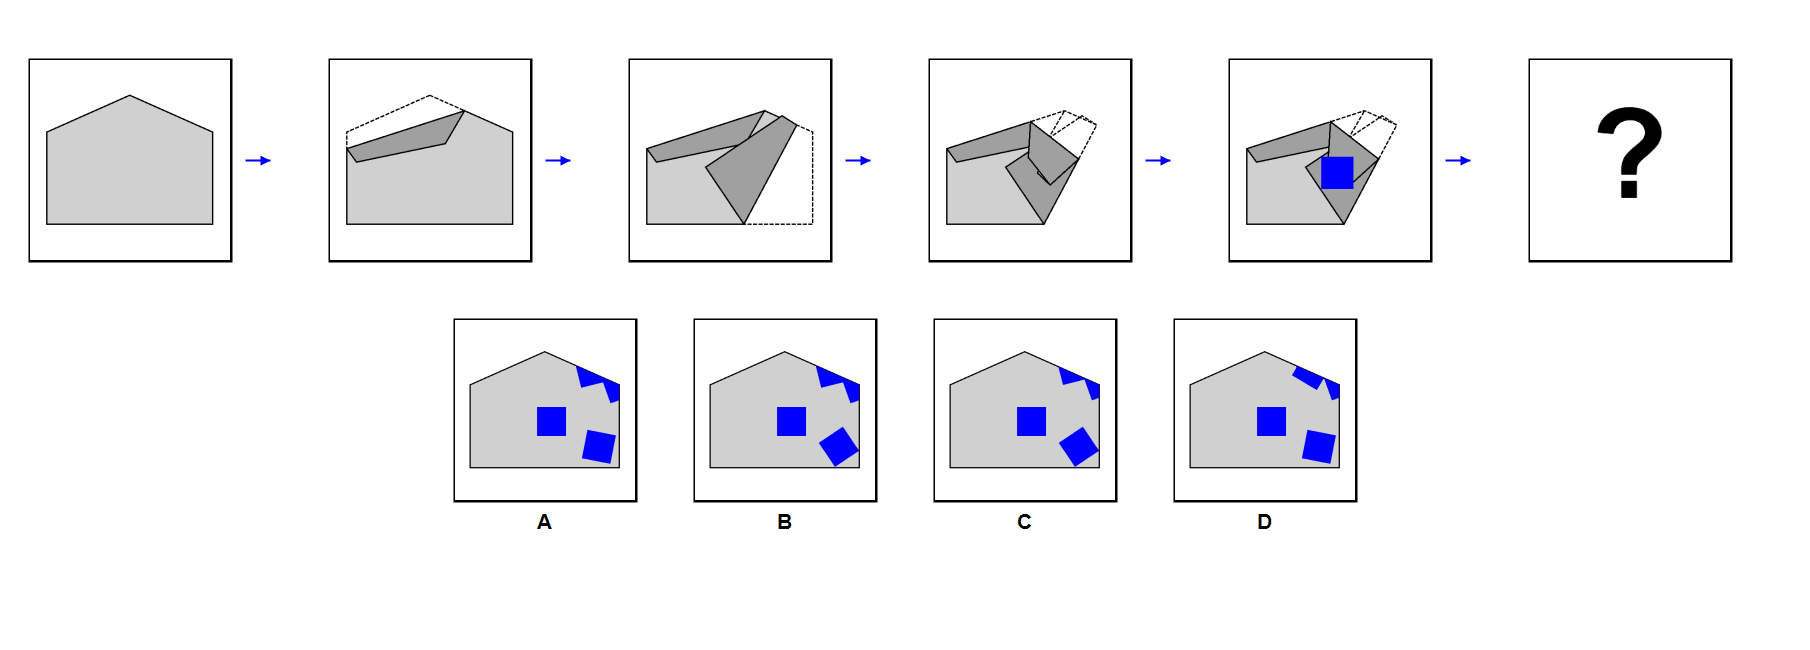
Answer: B